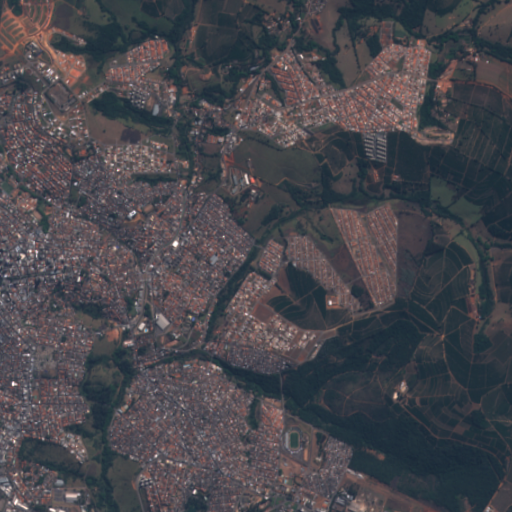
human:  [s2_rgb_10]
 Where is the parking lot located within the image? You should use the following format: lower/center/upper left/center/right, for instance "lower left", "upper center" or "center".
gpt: The parking lot is located in the center left of the image.
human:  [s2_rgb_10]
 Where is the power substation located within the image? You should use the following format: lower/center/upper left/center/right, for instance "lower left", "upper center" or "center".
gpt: The power substation is located in the upper left of the image.
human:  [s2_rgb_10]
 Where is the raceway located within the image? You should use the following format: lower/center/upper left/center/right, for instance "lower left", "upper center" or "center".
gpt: The raceway is located in the lower center of the image.
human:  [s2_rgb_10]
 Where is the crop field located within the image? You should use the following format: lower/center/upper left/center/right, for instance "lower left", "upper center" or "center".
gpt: There is no crop field in the image.